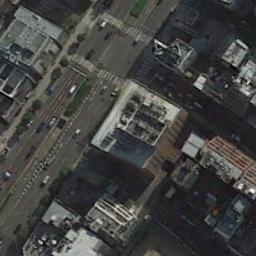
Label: commercial_area